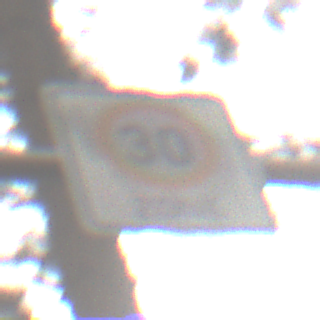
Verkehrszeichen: BeginnZone30
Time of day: MorningAfternoon
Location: Outdoor (Nature)
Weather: Overcast
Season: Winter
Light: Natural